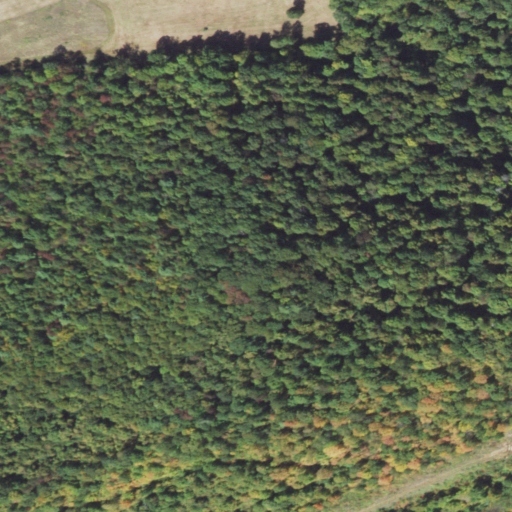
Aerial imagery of ridge(s) in Pennsylvania named Thomas Ridge containing deciduous forest, pasture, mixed forest, and cultivated crops